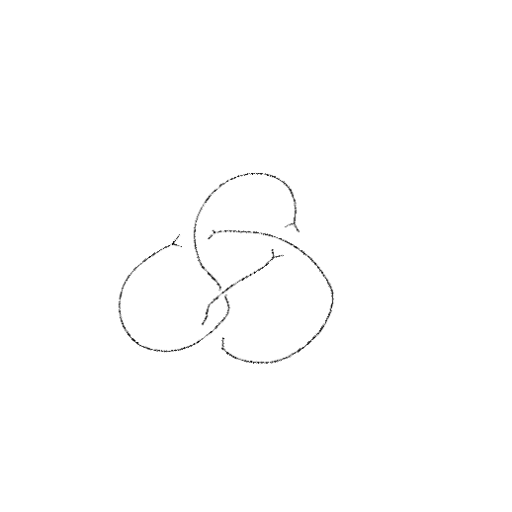
Crossing number: 4